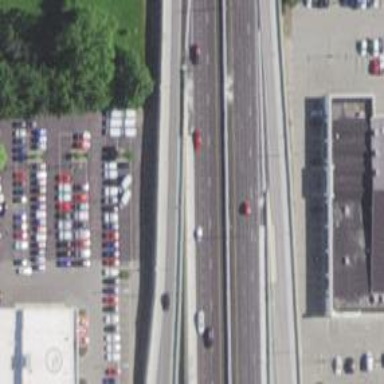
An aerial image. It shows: Asphalt motorway with expressway features.